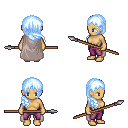
a pixel art fantasy rpg character, female body template, human, tanned skin, gray cape, magenta pants, white cyan right-swept hairstyle, spear, four views (front, back, left, right), 2x2 character sprite sheet, small pixel art, hard edges, no anti-aliasing